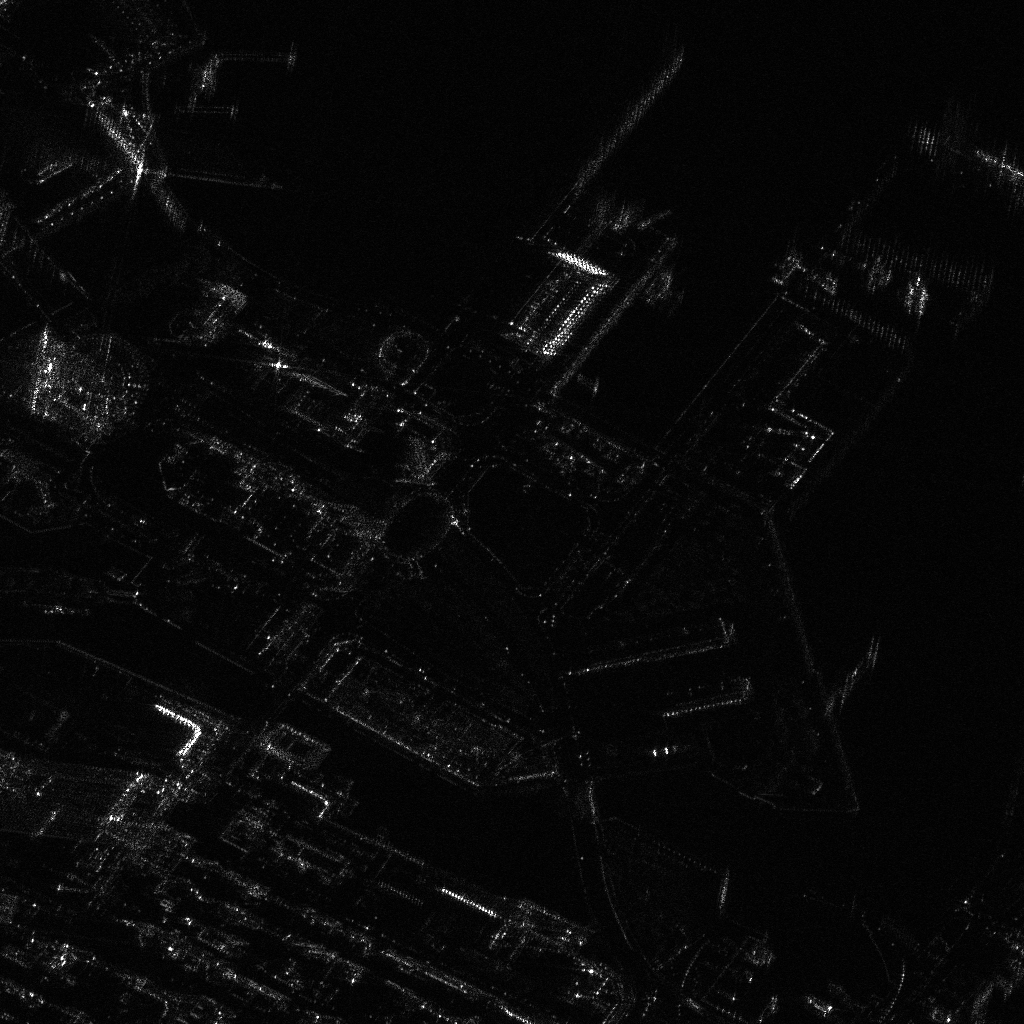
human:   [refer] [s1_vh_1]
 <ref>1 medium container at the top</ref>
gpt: <box>[[63, 25, 65, 29, 34]]</box>

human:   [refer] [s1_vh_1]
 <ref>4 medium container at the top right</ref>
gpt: <box>[[89, 27, 90, 31, 9], [94, 14, 99, 16, 36], [75, 23, 77, 27, 48], [84, 24, 85, 28, 9]]</box>